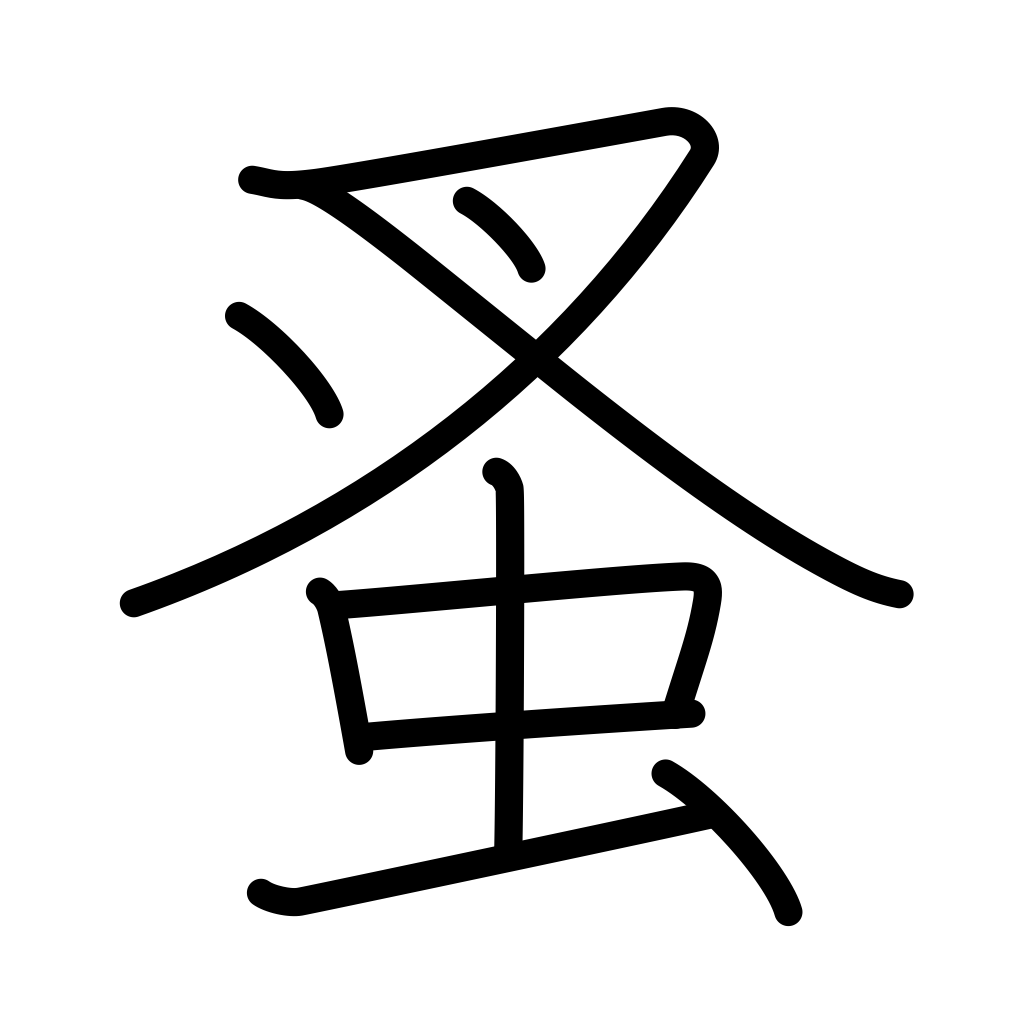
Meaning: flea